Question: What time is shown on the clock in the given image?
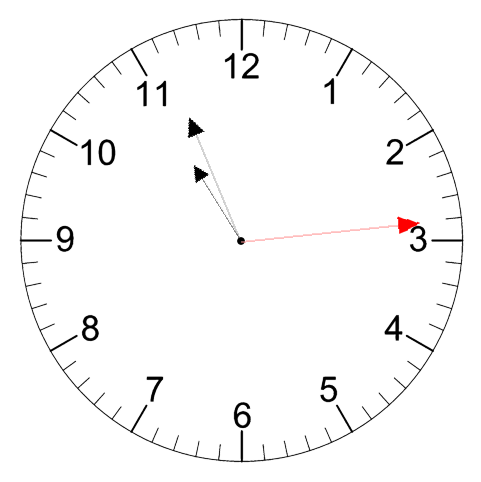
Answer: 10:56:14